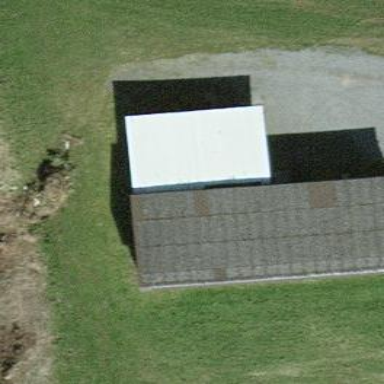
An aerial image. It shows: Shooting range on leisure land pitch.